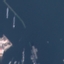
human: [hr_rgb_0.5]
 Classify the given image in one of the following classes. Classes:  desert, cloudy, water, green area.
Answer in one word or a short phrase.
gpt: water